Interaction volume radius: 10 \u00c5
Interaction volume height: 10 \u00c5
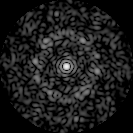
Disorder parameter: 0.8507